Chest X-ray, AP view. Patient: 35 years old, sex M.
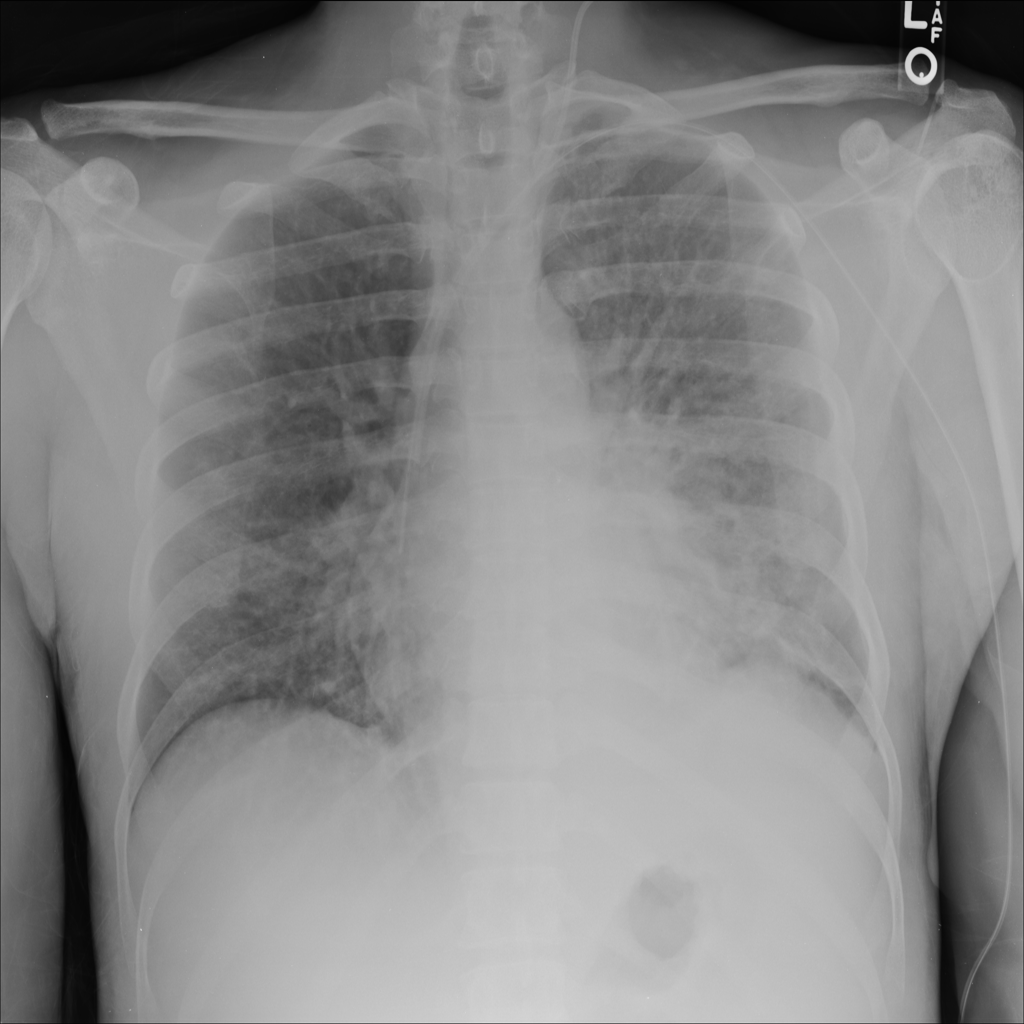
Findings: No Finding